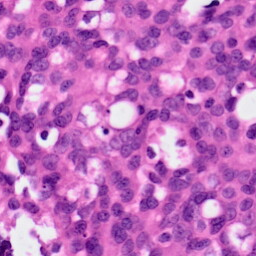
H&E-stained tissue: Ovarian